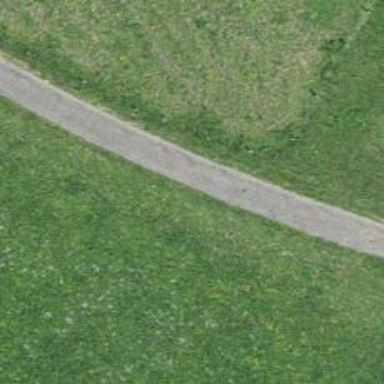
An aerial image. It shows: Well-maintained track road with grade 1 tracktype.